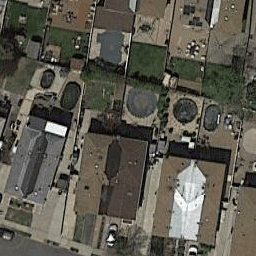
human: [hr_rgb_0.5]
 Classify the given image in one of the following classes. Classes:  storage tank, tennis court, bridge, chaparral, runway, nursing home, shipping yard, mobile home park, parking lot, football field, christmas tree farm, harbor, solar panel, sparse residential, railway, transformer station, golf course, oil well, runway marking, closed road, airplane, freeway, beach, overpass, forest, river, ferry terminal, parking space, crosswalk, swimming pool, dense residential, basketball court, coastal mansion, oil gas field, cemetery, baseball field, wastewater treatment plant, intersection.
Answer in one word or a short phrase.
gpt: dense residential